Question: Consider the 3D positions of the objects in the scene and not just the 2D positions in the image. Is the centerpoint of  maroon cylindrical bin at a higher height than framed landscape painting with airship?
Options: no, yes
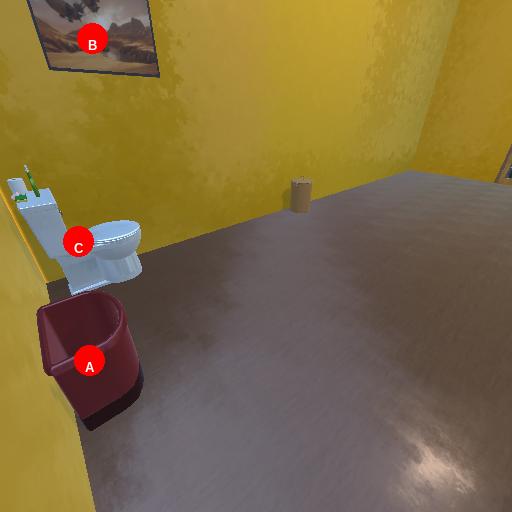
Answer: no